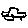
Label: car